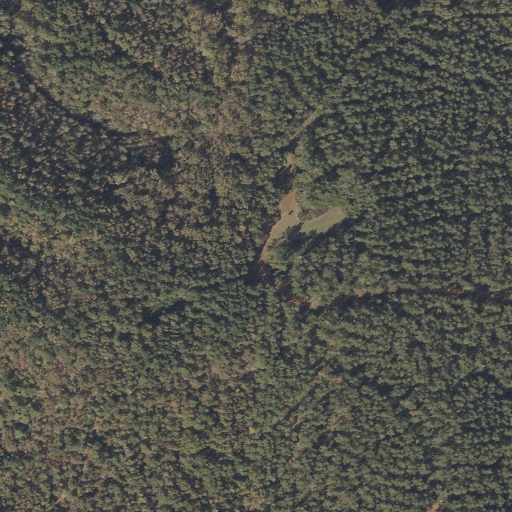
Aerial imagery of mountain in Alabama named Clean Claw Mountain containing evergreen forest, deciduous forest, and mixed forest